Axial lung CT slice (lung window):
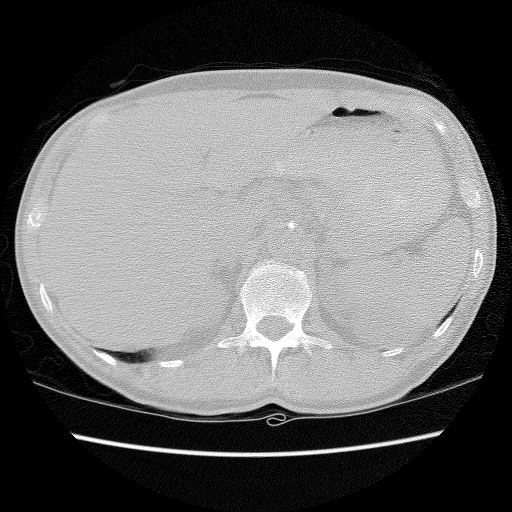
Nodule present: no